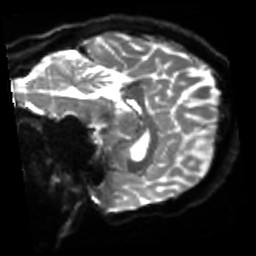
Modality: sbref
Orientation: sagittal
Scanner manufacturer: siemens
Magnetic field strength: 3 T
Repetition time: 4 s
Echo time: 0.0594 s